Interaction volume radius: 5 \u00c5
Interaction volume height: 15 \u00c5
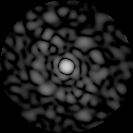
Disorder parameter: 0.8945